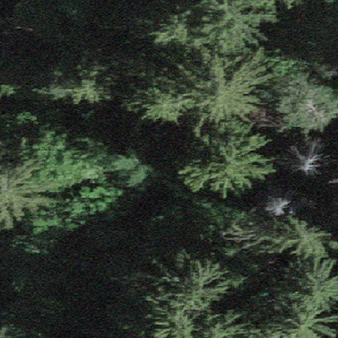
Label: other